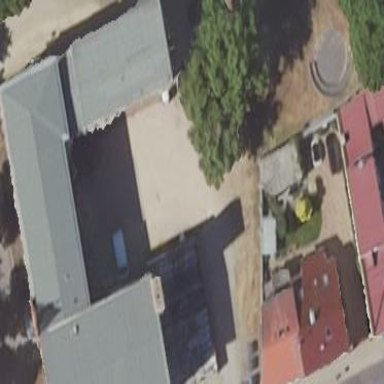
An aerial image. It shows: School building.